Field crop: maize
Growth stage: 2
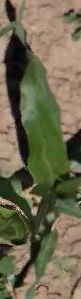
Species: maize